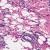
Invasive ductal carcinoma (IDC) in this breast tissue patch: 0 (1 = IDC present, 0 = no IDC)